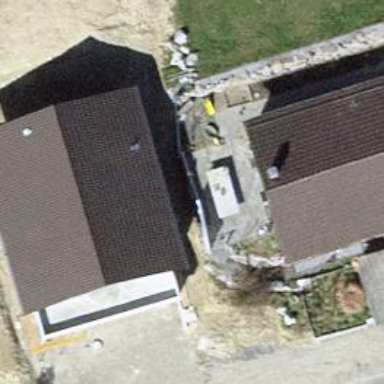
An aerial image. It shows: Simple house.